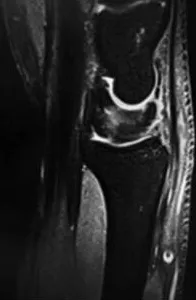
MRI image of a wrist Schwannoma mimicking an intraneural ganglion cyst. A well-defined ovoid structure lateral to the extensor carpi radialis tendon, measuring 6 x 5 mm and communicating with the underlying joint space. Sagittal.
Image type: radiology (mri)